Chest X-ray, PA view. Patient: 26 years old, sex M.
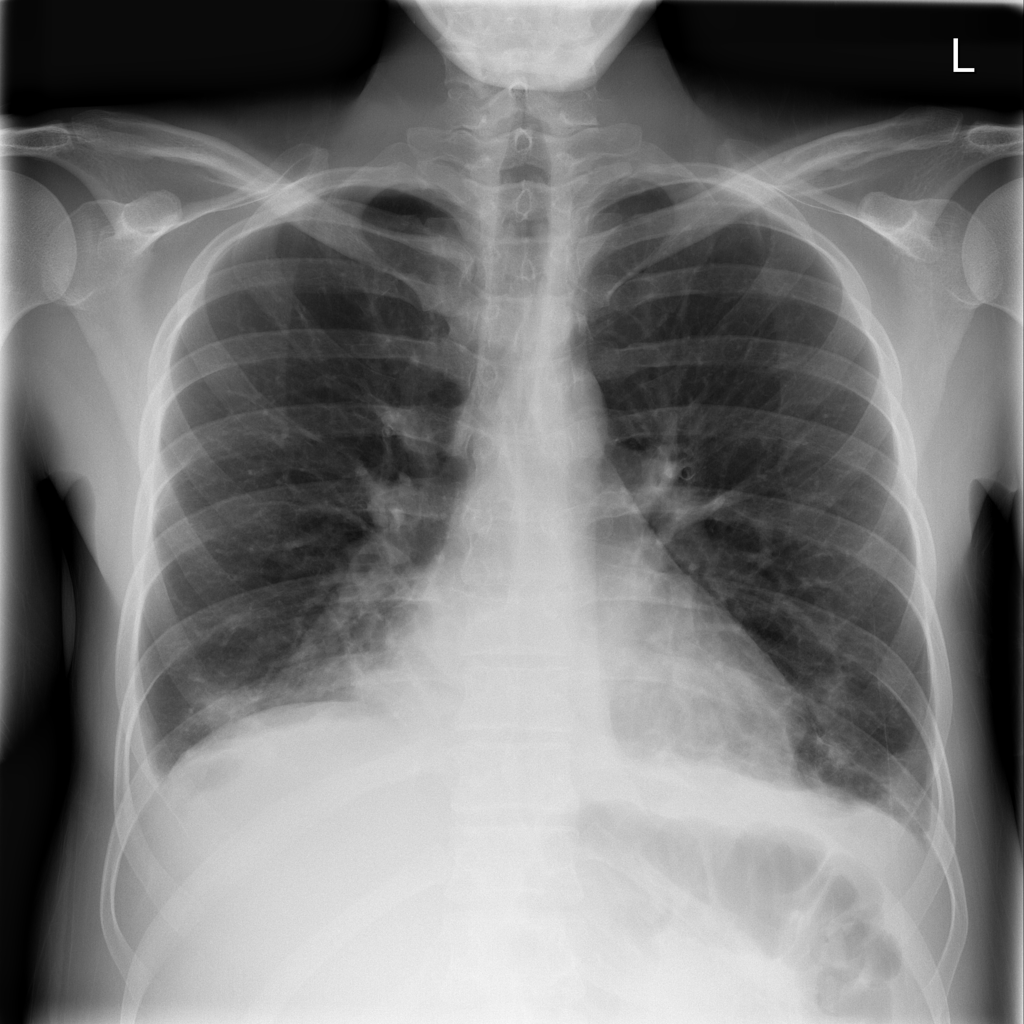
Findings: No Finding